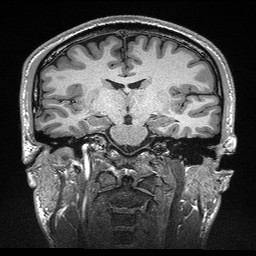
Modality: T1w
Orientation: sagittal
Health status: healthy
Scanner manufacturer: siemens
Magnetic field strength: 3 T
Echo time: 0.00298 s